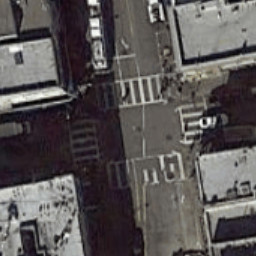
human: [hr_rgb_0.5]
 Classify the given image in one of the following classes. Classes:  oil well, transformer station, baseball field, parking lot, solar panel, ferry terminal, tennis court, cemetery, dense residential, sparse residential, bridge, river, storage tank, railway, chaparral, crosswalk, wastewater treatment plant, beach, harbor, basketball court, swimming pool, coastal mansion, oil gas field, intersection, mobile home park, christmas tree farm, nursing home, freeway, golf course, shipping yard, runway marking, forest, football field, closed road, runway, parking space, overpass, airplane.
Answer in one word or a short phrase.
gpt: crosswalk